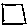
Label: square